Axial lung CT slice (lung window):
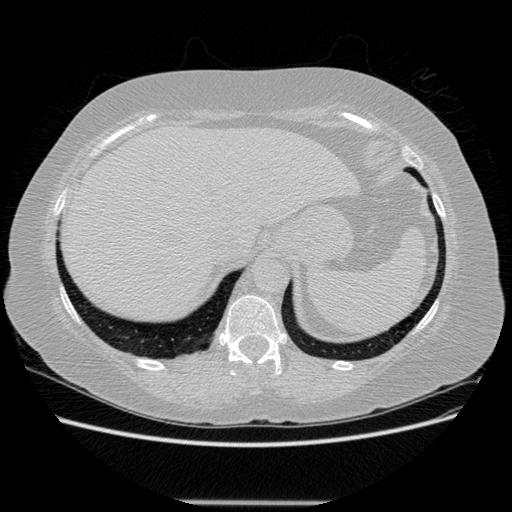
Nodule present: no